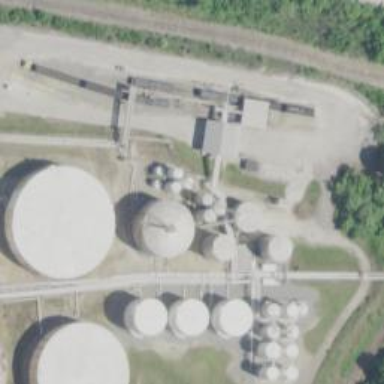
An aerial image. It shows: Storage tank with man-made structure.